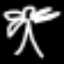
Label: palm tree